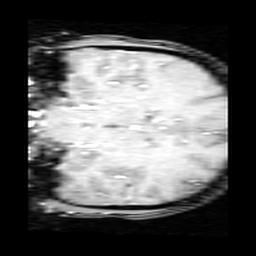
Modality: inplaneT1
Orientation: coronal
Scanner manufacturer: ge
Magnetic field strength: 3 T
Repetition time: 0.2 s
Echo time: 0.0036 s